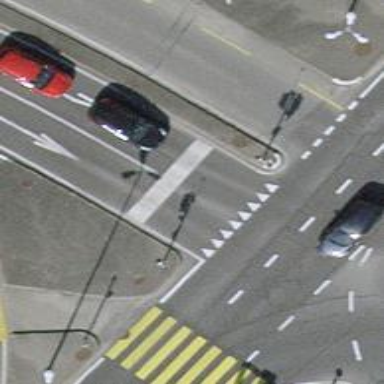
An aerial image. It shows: Road with traffic signals.